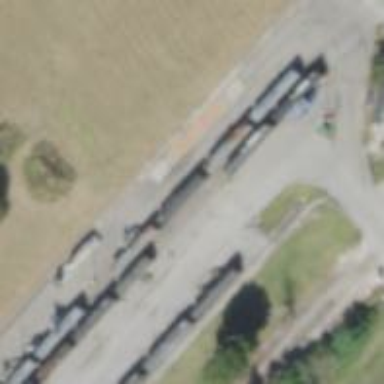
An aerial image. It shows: View of railway yard.